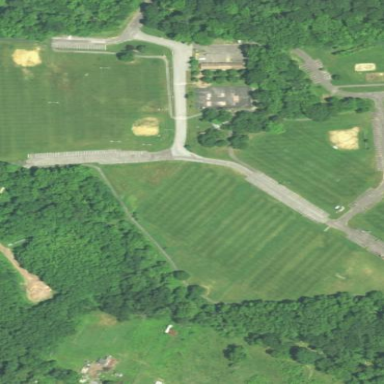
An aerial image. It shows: Recreation ground that serves as park.